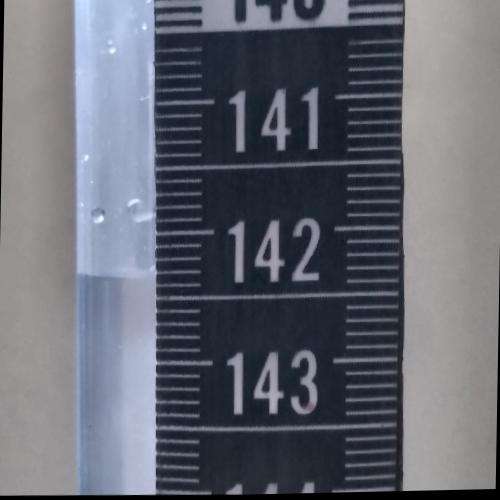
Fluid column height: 142.4 cm